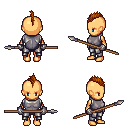
a pixel art fantasy rpg character, female body template, human, tanned skin, steel chest armor, metal pants, brunette mohawk hairstyle, metal gloves, spear, four views (front, back, left, right), 2x2 character sprite sheet, small pixel art, hard edges, no anti-aliasing